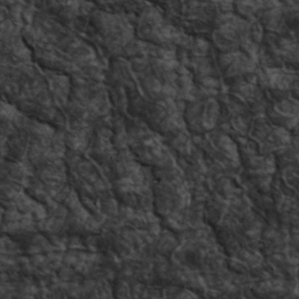
Label: non_frost